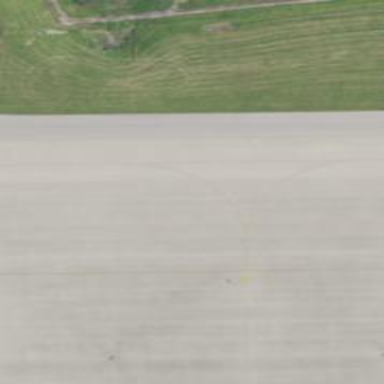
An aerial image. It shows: Image of taxiway at airport.